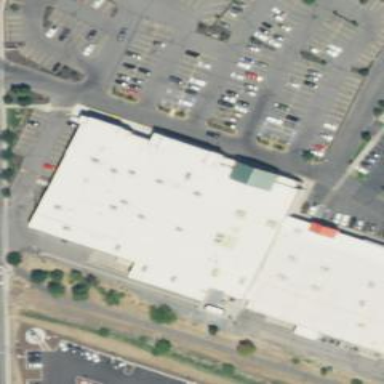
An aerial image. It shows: Supermarket.